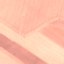
Label: AnnualCrop